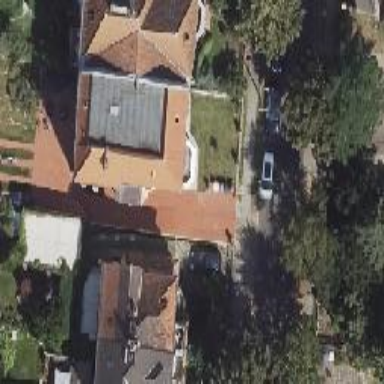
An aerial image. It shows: Apartment building with hipped roof.